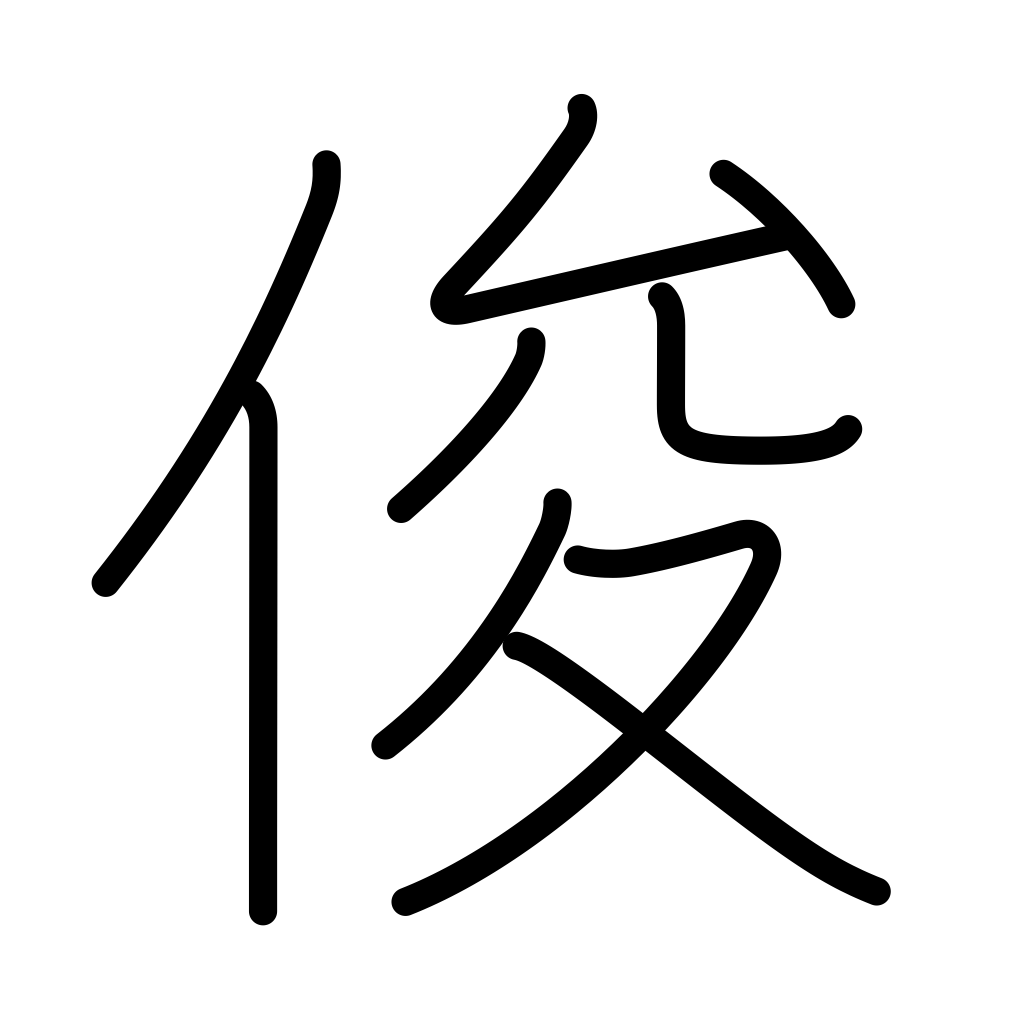
Meaning: sagacious, genius, excellence